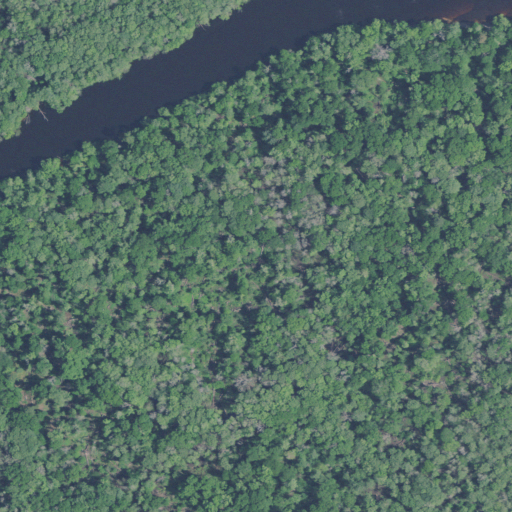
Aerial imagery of island in South Carolina named Big Cane Island containing woody wetlands, open water, and herbaceous wetlands